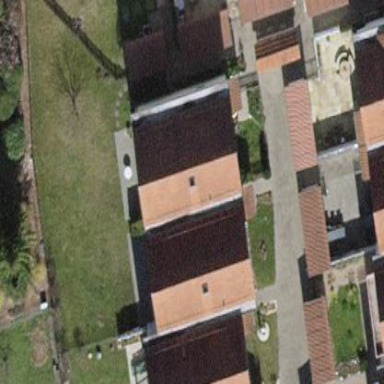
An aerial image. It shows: Terrace building.